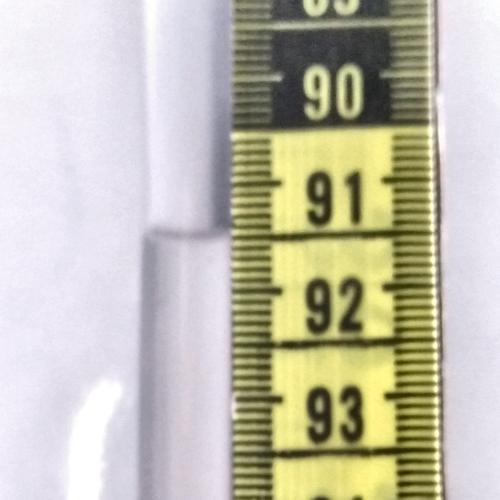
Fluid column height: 91.5 cm